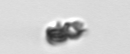
Label: detritus